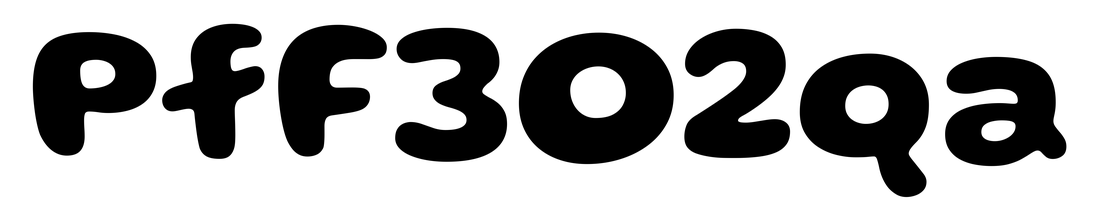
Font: Gluten_Bold